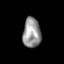
Tissue: lung
Cell type: Epithelial cells
Senescence score: 0.2269
Nuclear area (px): 527
Mean DAPI intensity: 149.854